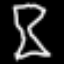
Label: hourglass